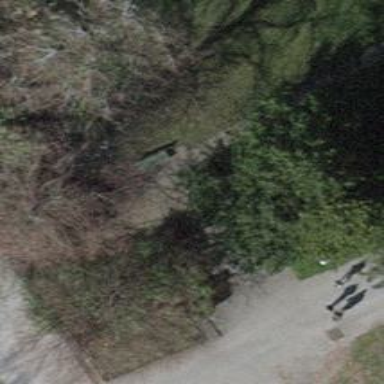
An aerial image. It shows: Bench for seating.